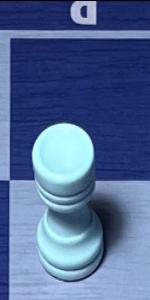
Label: Rook_White